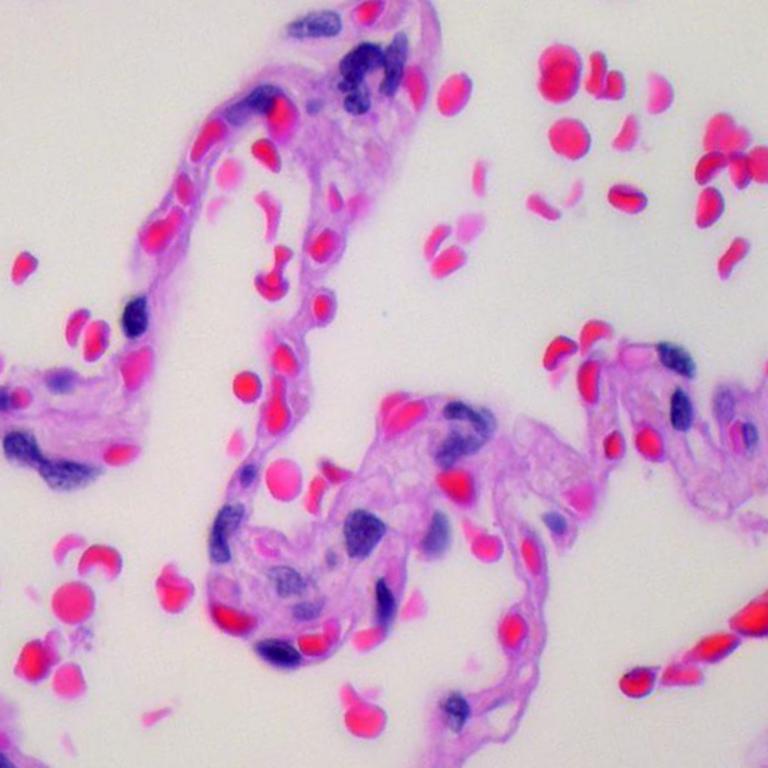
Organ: lung
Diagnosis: benign